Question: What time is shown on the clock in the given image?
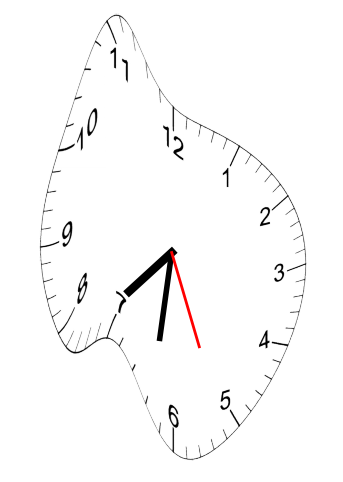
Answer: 07:31:26